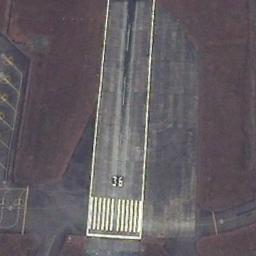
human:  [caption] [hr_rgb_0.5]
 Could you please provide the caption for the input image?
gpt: Next to the runway is brown bare ground with white '36' and short-line signs on the runway .

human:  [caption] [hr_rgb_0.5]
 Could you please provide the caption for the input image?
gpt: The runway has a threshold marking and the designation marking is 36 .

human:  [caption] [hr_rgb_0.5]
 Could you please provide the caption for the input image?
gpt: The runway is marked with lines .

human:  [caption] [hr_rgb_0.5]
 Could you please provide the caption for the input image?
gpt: The runway is on the bare land .

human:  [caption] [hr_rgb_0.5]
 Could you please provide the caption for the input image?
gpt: There are brown bare land beside the runway .